Question: I'm having some real trouble with CSS here... it's very odd.
I have a UL element wrapped within a Nav tag. I'm trying to apply some padding to the individual links and for some reason the padding isn't moving the element down and expanding the container as a result.
Here's a screenshot of what's happening:

As you can see, the padding is being noticed by the browser, but it's just overlapping with the element above (which is being floated). I can't find a way to push it down, or at the very least make the container expand to hold it properly.
For reference, I'm using the Skeleton responsive boilerplate as a base.
Here's a link to it live: <URL>
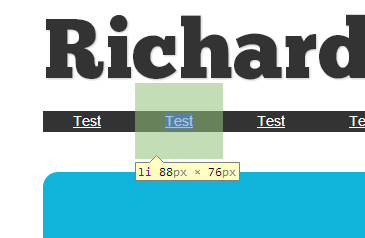
Answer: Try 'display:inline-block;' on your 'li' elements